Question: I'm writing test, for my server which handles SNS notification from AWS S3 (SNS is sent whenever there's a file uploaded to S3)
Since the test string is very long, in the code it is like the pic below:

The message is copied directly from what I got in the real notification. Since the message string is very long, I think I should be able to put it into a separate file to properly group it.
Is there any existing method / gem doing this? Thanks
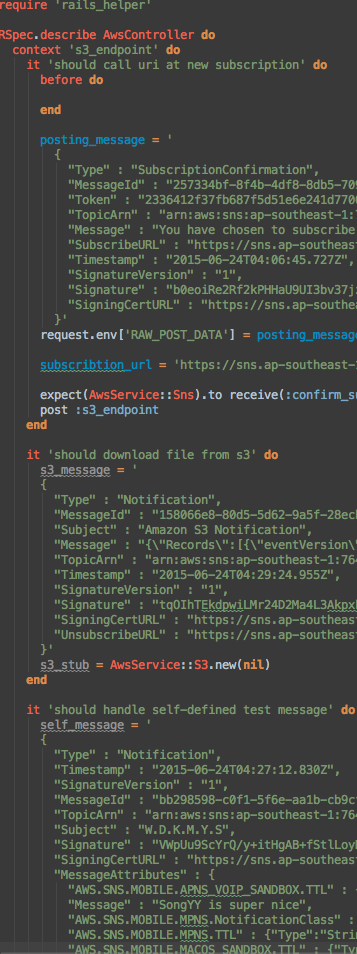
Answer: IMHO you could just put that stuff in spec/fixtures/approved_responses and do something like:
'''
expect(response.body).to eql File.open(
fixture_path.join('approved_responses/response_XYZ').read
)
'''